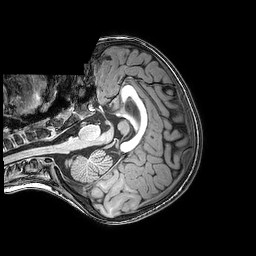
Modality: T1w
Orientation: axial
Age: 7
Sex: male
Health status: healthy